Question: The Problem is to combine the given UML picture with all possible descriptions.

a. It is possible to navigate from B to A.
b. It is possible to navigate from A to B.
c. B only has a weak referece on A.
d. A is a part of B.
e. B is a part of A.
f. There is a unspecific Relation between A and B.
g. When B does not exist anymore, there is no reason for A to exist.
h. When B does not exist anymore, there is still reason for A to exist.
i. B uses A, but has no referece on A.
My Attempts...
Well, I lost the count of how many times I've tried. But it seems to me the descriptions are some what vague. You could say it applies or not...In the end I rearch sth like this...
1. Composition: g,e
2. Aggregation: e,h
3. Line: f,a,b,h
4. Dependency: c,h
5. Association: a,h
And ofc it's still not right...Maybe i was wrong about something I hold for sure. But our tutor clearly didn't provide enough material for us to solve this question and refuse to give any hint. And this is how far I got reading post and article from google...Can someone help to point out what was wrong or missed? I feel I gonna puke...
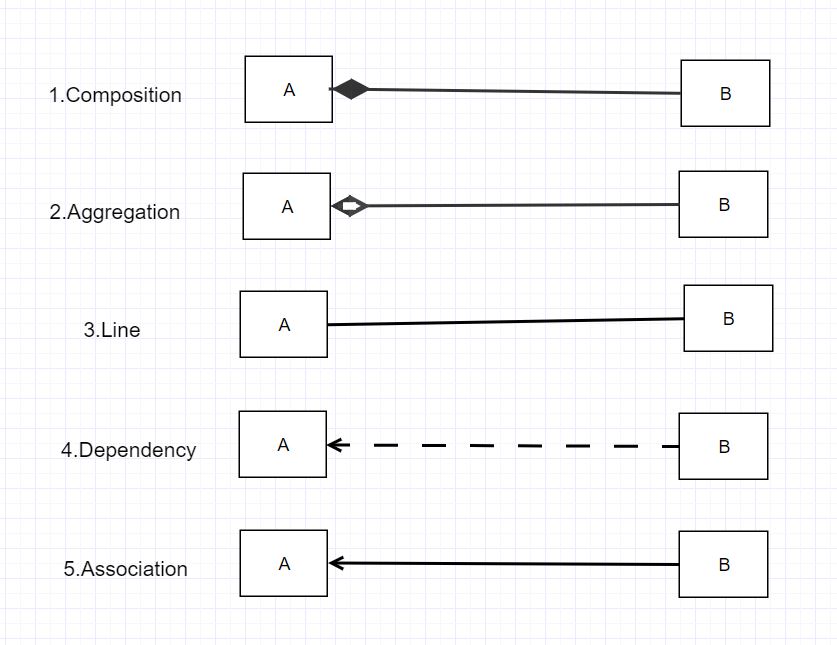
Answer: From UML 2.5 perspective:
(1) I will assume, that the tool used to draw the diagrams doesn't explicitly show association end ownership nor non-navigable ends, so I'll stick to the "common interpretation":
- -
Advanced UML tools can make the distinction explicit by adding black dots to the end or a small cross, to state who owns the association and if it is navigable, respectively.
- - - - - - - <URL>- - -
To conclude: I highly recommend to look at the examples in section 11.5.5 of <URL>.
The whole chapter (11.5) could give you more insight, however it can be quite overwhelming if you've only seen UML as diagrams, and not as models.
---
> The presence of Dependency relationships in a model does not have any runtime semantic implications.
I went more thoroughly trough the Specs, here's the Dependency metamodel
<URL>
according to this, in dependency neither client, nor supplier know about each other; strictly speaking the model does state that NamedElement (a superclass of Class) knows on whom it depends (clientDependency), however this is defined as follows:
'''
{OCL} result = (Dependency.allInstances()->select(d | d.client->includes(self)))
'''
On which I call bullshit, because then every non-navigable end could be made navigable with the very same approach.
So, in light of this, for the dependency:
- -
so both A+B are somewhat open to interpretation.
-
According to the model it doesn't hold direct reference, however the model also says
> A Dependency implies that the semantics of the clients are not complete without the suppliers.
...
A Usage is a Dependency in which one NamedElement another NamedElement [...] for its full implementation or operation.
So I wouldn't call it a weak reference as the client needs it. In fact UML 2.5 doesn't use the word once (let alone reference) in relevant parts of the Spec, so the term itself has no meaning (maybe it was used in old versions of UML).
-
> Actions involving a derived Property behave the same as for a nonderived Property.
Dependency is a representation of an idea, not of an implementation; so the actual interpretation is left open to the person using it and to what makes the most sense in a particular context.
I left the original answers as they were, and in this part I more-or-less presented a very mechanical and mindless application of constraints, which is not typically a good idea.